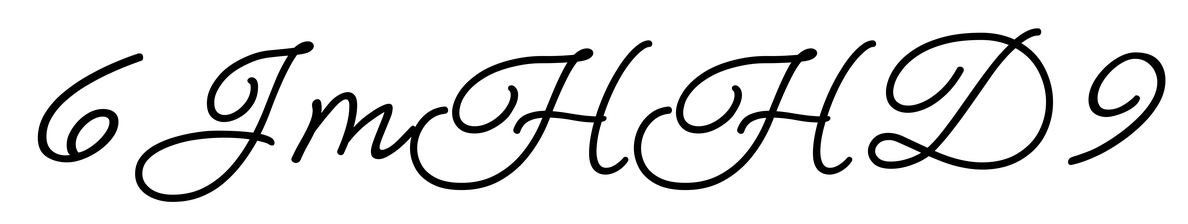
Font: MeowScript-Regular